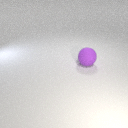
large purple rubber sphere